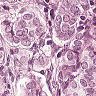
Metastatic tissue present: yes